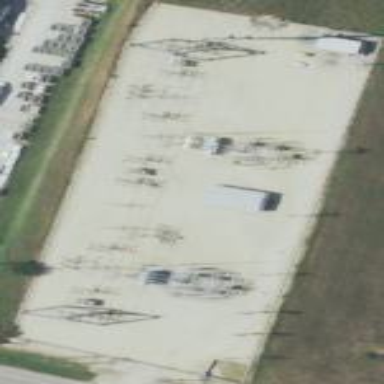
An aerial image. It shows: Distribution power substation secured by fence.